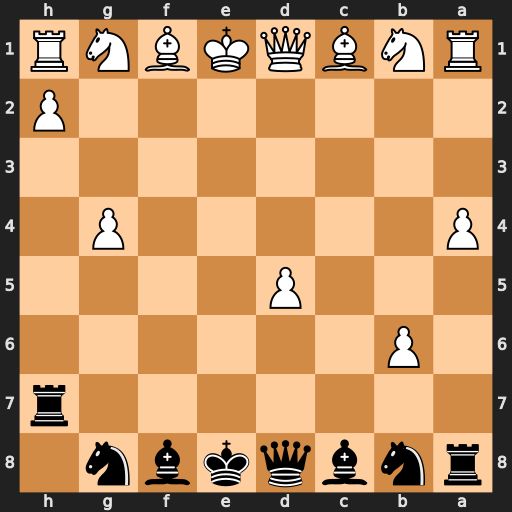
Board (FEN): rnbqkbn1/7r/1P6/3P4/P5P1/8/7P/RNBQKBNR
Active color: b
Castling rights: KQq
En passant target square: -
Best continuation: Bb4+ Kf2 Qh4+ Kg2 Bxg4